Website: lowes
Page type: billing-address
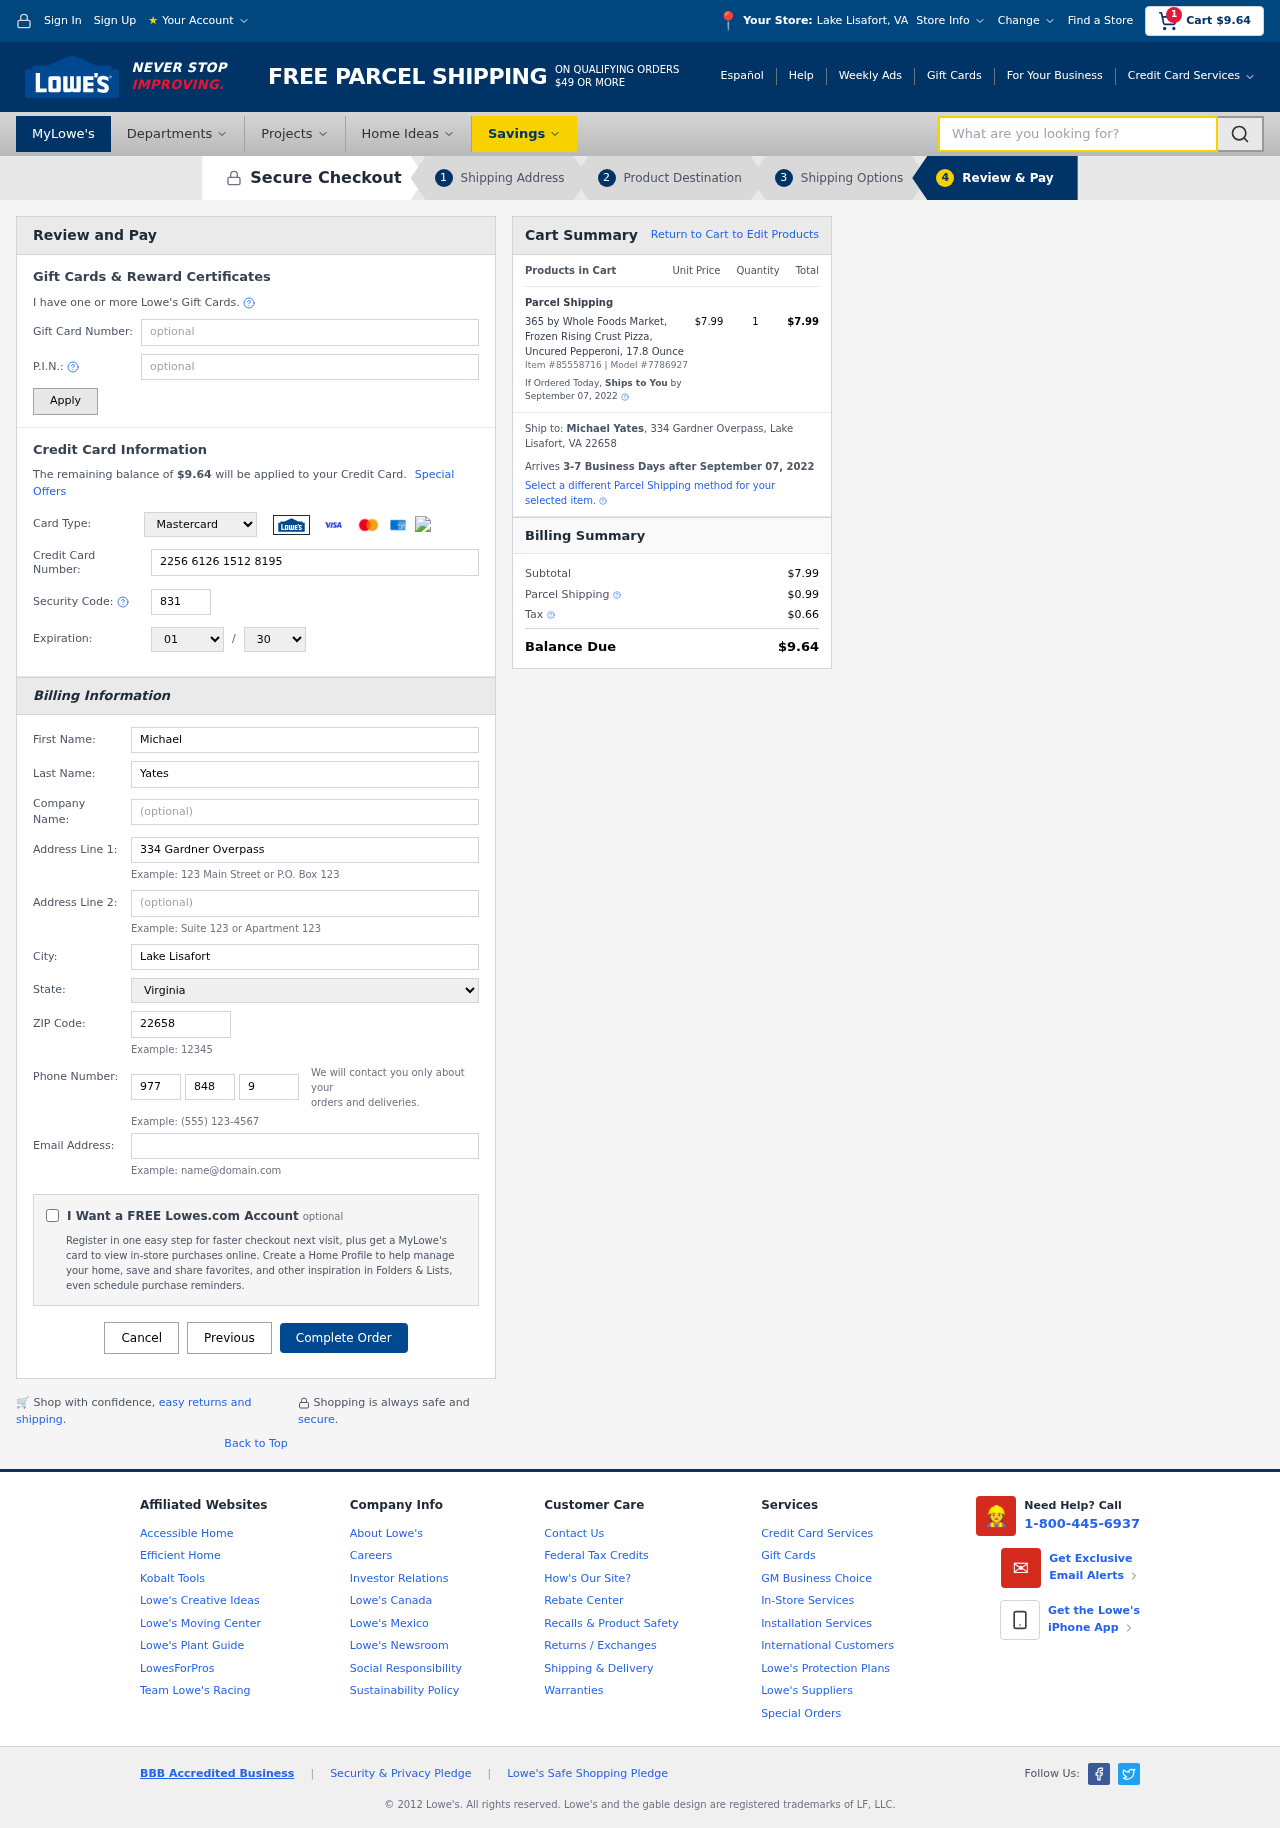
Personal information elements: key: PII_CARD_CVV
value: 831
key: PII_CARD_EXPIRY_MONTH
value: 01
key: PII_CARD_EXPIRY_YEAR
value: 30
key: PII_CARD_NUMBER
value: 2256 6126 1512 8195
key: PII_CARD_TYPE
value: Mastercard
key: PII_CITY
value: Lake Lisafort
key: PII_CITY_STATE
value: Lake Lisafort, VA
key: PII_EMAIL
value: myates@gmail.com
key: PII_FIRSTNAME
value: Michael
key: PII_FULLNAME
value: Michael Yates
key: PII_LASTNAME
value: Yates
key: PII_PHONE_AREA
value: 977
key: PII_PHONE_PREFIX
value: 848
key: PII_PHONE_SUFFIX
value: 9928
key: PII_POSTCODE
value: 22658
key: PII_STATE
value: Virginia
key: PII_STREET
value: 334 Gardner Overpass
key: PII_CITY_STATE_ZIP
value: Lake Lisafort, VA 22658
Product elements: key: PRODUCT1_NAME
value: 365 by Whole Foods Market, Frozen Rising Crust Pizza, Uncured Pepperoni, 17.8 Ounce
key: PRODUCT1_PRICE
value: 7.99
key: PRODUCT1_QUANTITY
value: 1
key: PRODUCT_ITEM_NUMBER
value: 85558716
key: PRODUCT_MODEL_NUMBER
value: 7786927
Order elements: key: ORDER_SUBTOTAL
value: $9.64
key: ORDER_TOTAL
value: $9.64
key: ORDER_SHIPPING_DATE
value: September 07, 2022
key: ORDER_SUBTOTAL
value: $7.99
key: ORDER_DELIVERY_DATE
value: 3-7 Business Days after September 07, 2022
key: ORDER_SHIPPING_DATE2
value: September 07, 2022
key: ORDER_SUBTOTAL2
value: $7.99
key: ORDER_SHIPPING_COST
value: $0.99
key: ORDER_TAX
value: $0.66
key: ORDER_TOTAL2
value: $9.64
Search elements: key: HEADER_SEARCH
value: What are you looking for?